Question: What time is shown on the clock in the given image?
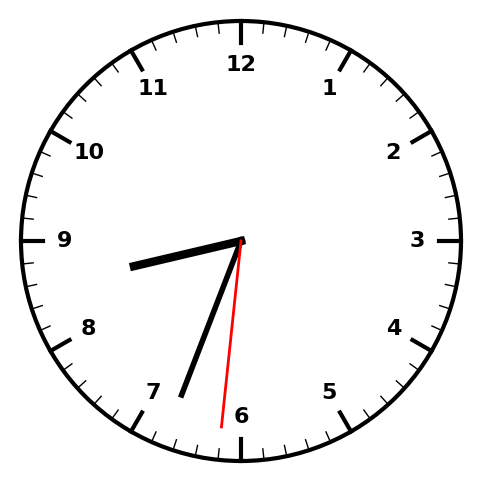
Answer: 08:33:31